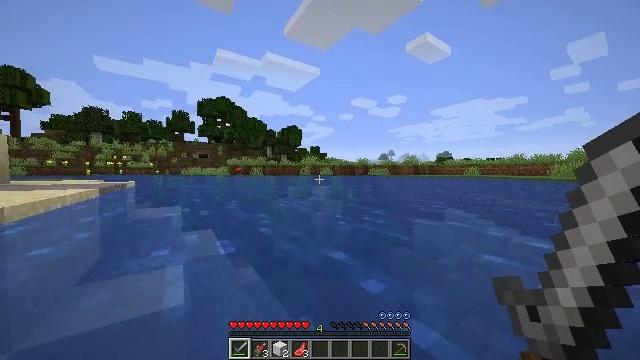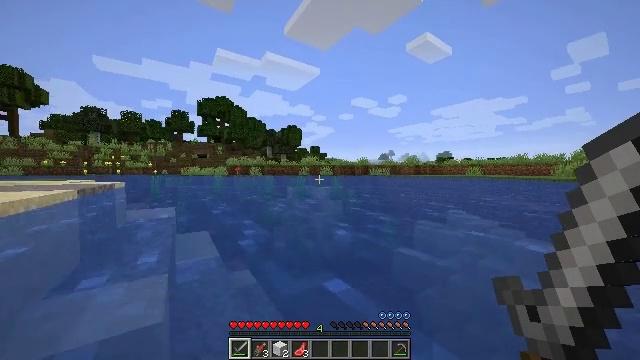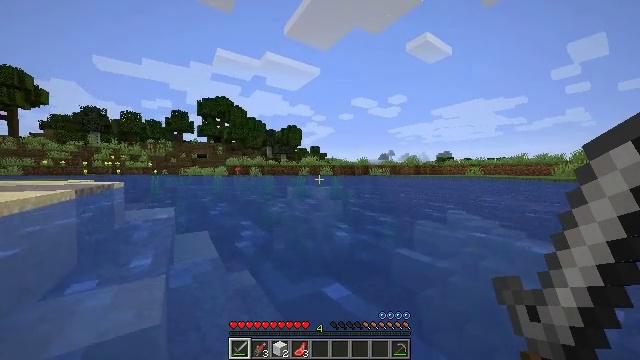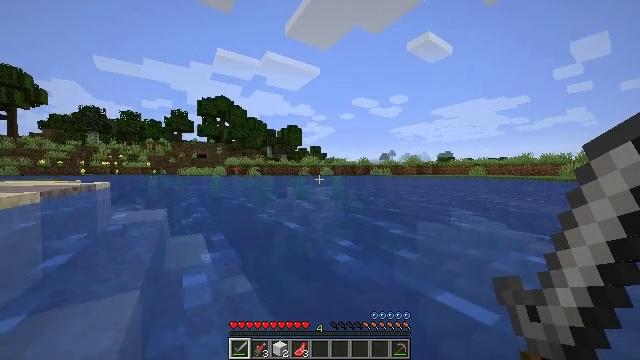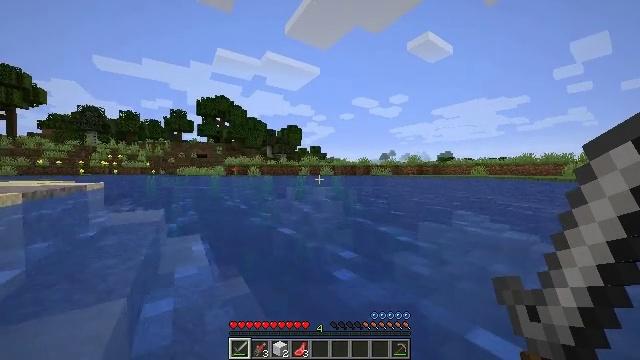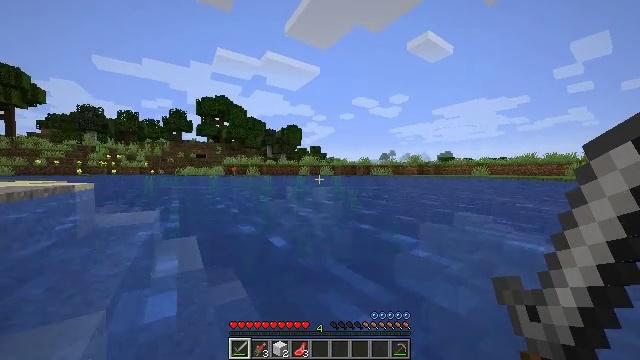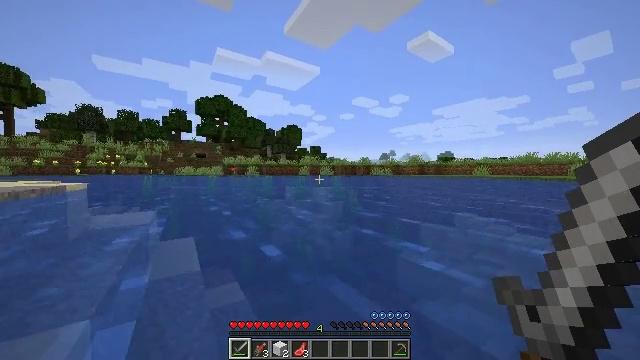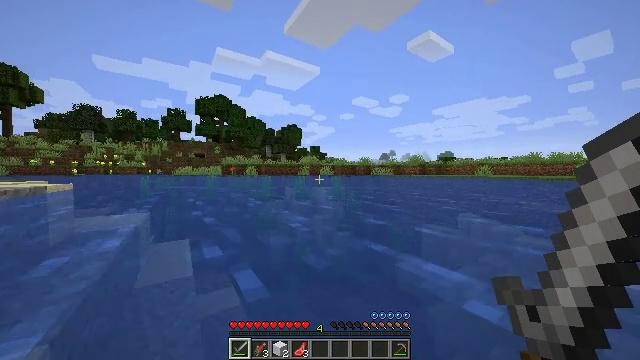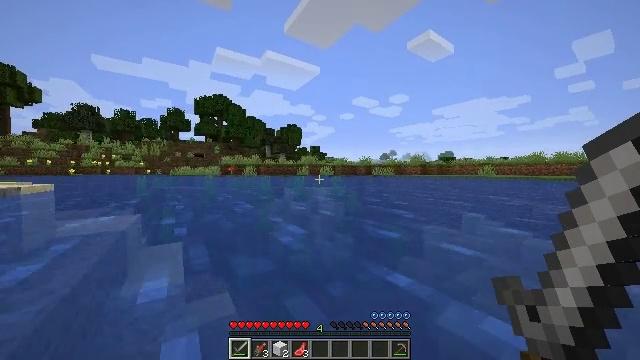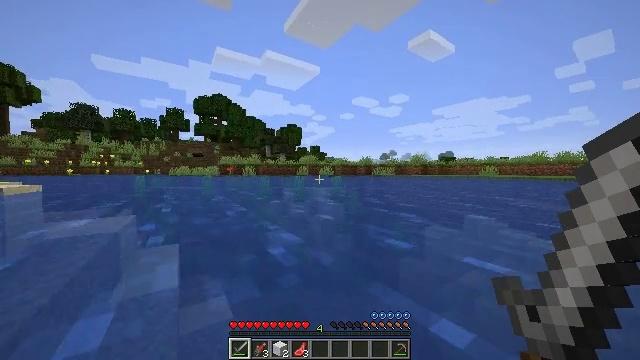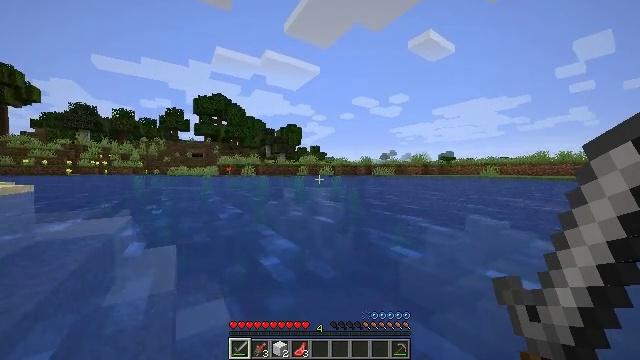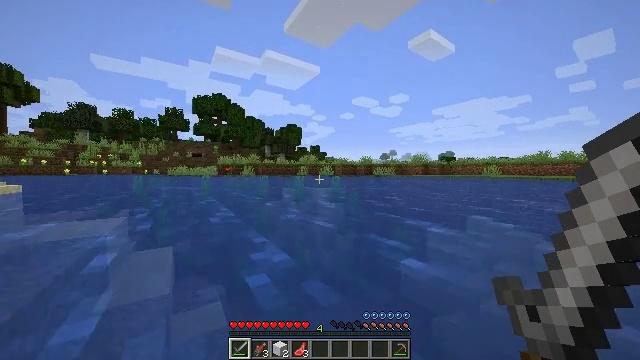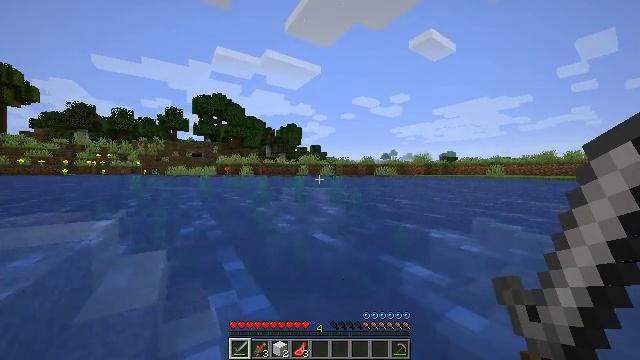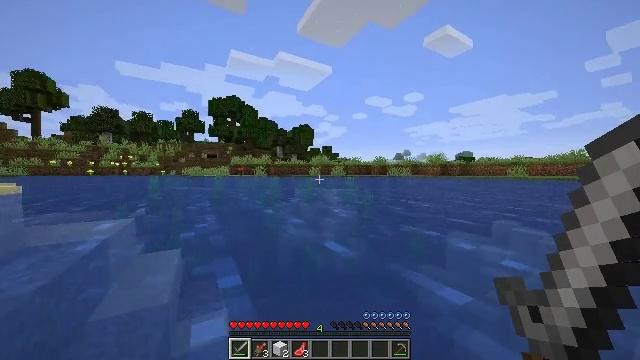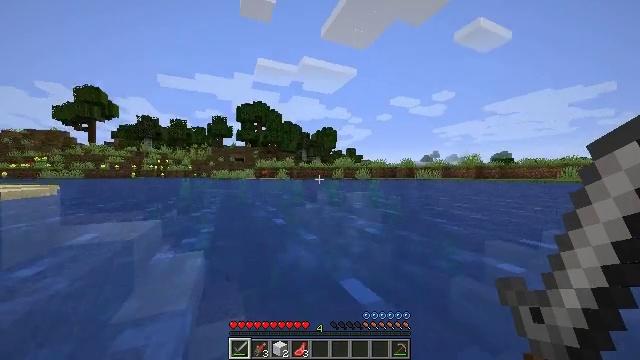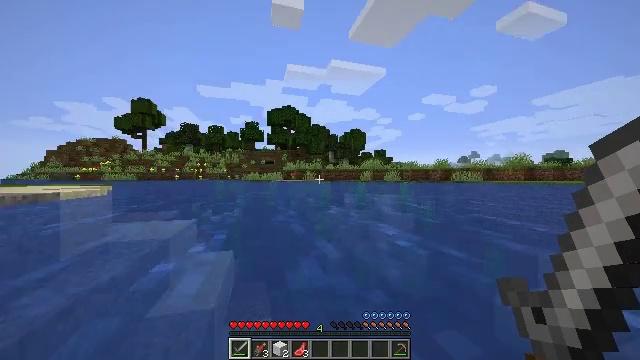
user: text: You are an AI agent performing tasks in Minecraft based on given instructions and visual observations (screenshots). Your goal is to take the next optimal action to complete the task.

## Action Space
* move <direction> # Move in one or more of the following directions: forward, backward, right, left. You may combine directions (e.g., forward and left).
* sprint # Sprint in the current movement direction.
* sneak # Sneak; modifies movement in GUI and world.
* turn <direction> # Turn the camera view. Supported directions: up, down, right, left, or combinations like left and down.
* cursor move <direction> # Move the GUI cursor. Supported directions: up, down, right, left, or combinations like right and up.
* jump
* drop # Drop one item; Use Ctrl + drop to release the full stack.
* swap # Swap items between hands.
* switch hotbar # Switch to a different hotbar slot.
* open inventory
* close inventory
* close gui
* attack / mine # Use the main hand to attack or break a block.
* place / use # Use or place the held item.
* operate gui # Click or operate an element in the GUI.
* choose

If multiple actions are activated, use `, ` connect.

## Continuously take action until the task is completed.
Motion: motion action
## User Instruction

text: Kill aquatic mobs.
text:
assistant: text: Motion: move forward
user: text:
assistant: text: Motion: move forward
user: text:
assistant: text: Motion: move forward
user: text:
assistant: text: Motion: move forward
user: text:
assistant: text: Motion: move forward
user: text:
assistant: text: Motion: move forward
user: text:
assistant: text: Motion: move forward
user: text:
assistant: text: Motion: move forward
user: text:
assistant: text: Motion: move forward
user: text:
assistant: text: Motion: move forward
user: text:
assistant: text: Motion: move forward
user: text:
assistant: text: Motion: move forward
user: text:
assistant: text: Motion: move forward, turn left
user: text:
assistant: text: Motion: move forward, turn left
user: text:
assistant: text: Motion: move forward, turn left
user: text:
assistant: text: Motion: move forward, turn left
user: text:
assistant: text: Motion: move forward, turn left
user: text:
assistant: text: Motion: move forward, turn left
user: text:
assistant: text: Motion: move forward
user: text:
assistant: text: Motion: move forward
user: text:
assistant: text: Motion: move forward
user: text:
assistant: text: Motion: move forward
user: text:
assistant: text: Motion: move forward
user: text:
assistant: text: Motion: move forward
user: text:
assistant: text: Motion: move forward, turn left
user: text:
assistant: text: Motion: move forward, turn left
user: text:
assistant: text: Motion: move forward, turn left and down
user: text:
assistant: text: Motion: move forward, turn left
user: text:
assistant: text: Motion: move forward
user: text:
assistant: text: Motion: move forward